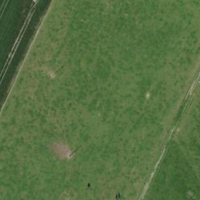
EUNIS habitat code: 52
Species observed at this site:
Bombus lapidarius